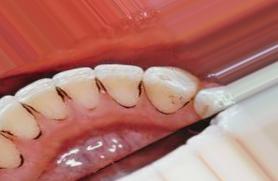
Condition: Tooth Discoloration